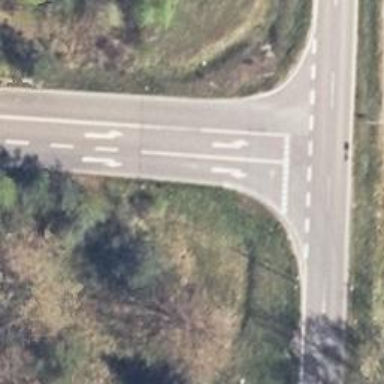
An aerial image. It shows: Tertiary road with asphalt surface.